Question: What is the number of red dots?
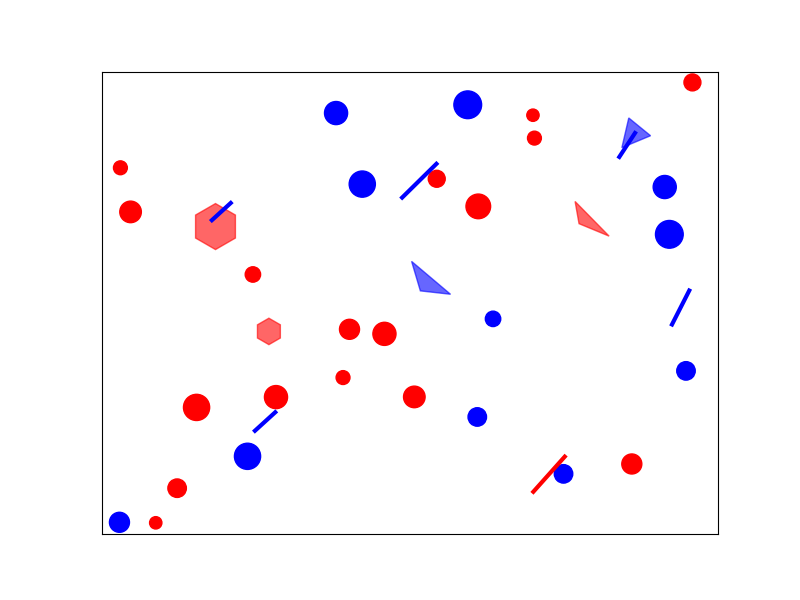
Answer: 17